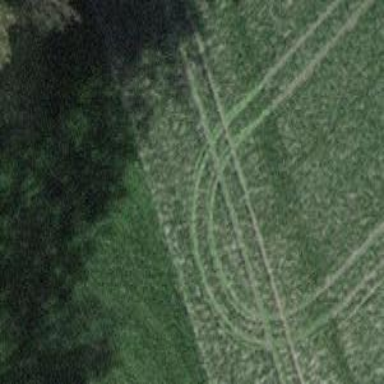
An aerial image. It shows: Aerial marker.